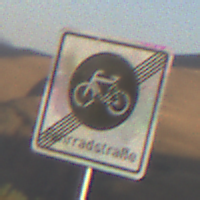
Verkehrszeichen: EndeFahrradstrasse
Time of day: SunriseSunset
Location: Outdoor (Nature)
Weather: Clear
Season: NotSpecified
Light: Natural